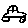
Label: car